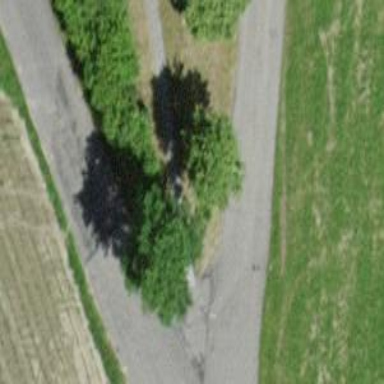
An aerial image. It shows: Single tag "natural: tree."